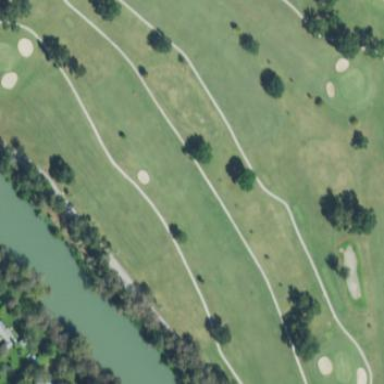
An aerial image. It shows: Designated golf cart path with grade1 track type.